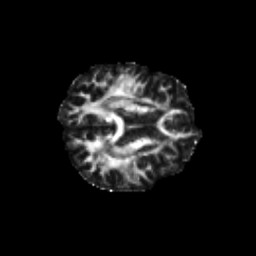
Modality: FA
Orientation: axial
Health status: healthy
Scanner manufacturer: philips
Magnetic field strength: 3 T
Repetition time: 6.964 s
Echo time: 0.092 s